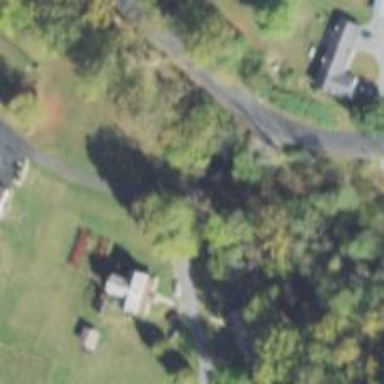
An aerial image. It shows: Covered bridge on residential road.